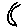
Label: moon